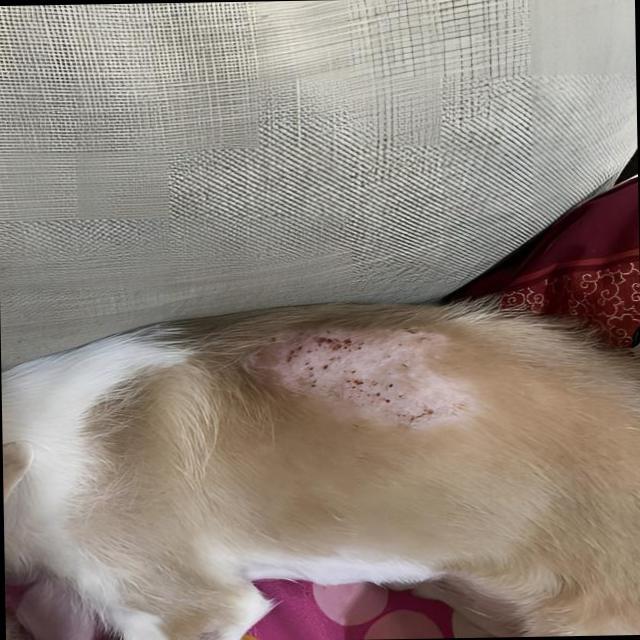
Canine dermatitis — inflammation of the skin presenting with erythema, pruritus, papules, and excoriation. May be allergic, contact, or atopic in origin.